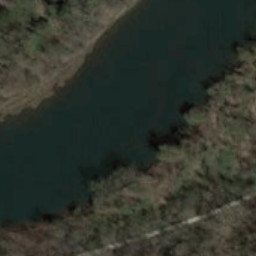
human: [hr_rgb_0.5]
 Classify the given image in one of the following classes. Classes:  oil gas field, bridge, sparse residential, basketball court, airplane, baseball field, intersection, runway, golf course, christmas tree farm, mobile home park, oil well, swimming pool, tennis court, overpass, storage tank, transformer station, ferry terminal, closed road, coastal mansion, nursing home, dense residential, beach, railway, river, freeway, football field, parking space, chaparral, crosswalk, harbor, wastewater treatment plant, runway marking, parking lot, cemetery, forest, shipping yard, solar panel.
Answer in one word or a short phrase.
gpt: river